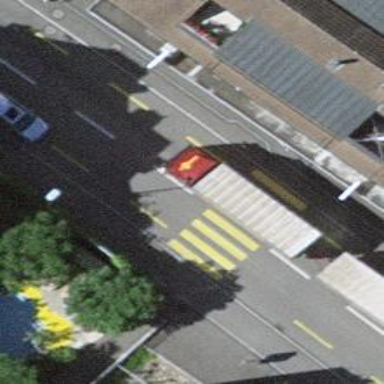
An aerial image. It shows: Uncontrolled zebra crossing on the road.